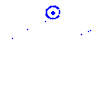
Particle: kaon